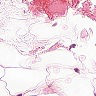
Metastatic tissue present: no